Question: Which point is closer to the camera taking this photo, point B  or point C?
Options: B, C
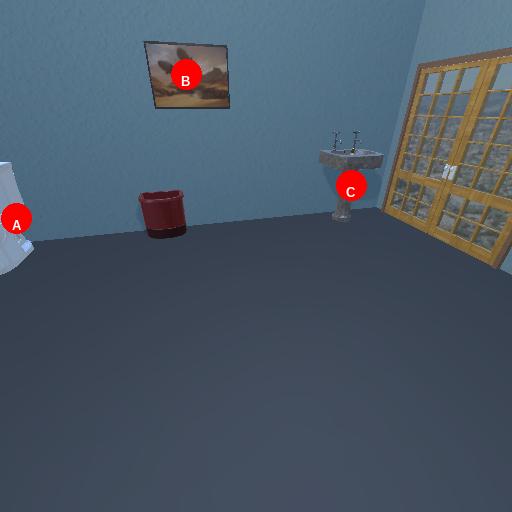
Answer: B